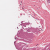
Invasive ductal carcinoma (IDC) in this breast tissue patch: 0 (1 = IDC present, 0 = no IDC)